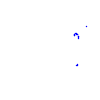
Particle: proton